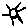
Label: sun